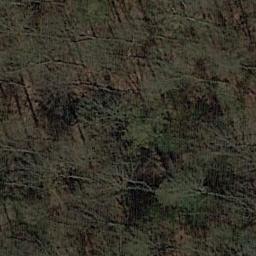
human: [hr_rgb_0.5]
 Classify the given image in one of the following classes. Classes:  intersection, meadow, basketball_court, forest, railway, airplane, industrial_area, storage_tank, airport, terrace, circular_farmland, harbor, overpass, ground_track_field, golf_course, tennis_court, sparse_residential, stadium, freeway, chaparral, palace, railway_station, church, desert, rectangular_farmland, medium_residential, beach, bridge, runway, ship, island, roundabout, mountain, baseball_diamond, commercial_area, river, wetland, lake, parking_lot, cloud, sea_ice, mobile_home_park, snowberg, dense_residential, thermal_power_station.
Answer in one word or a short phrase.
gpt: forest